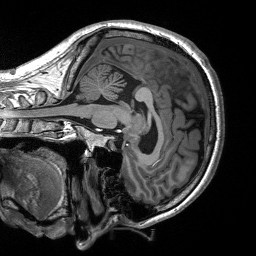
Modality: T1w
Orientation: sagittal
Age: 38
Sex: female
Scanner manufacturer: siemens
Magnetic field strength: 3 T
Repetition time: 2.53 s
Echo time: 0.00219 s